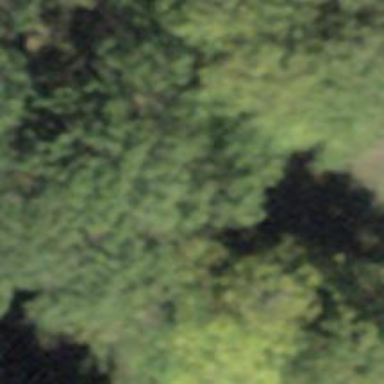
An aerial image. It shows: Row of trees in natural setting.